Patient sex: F
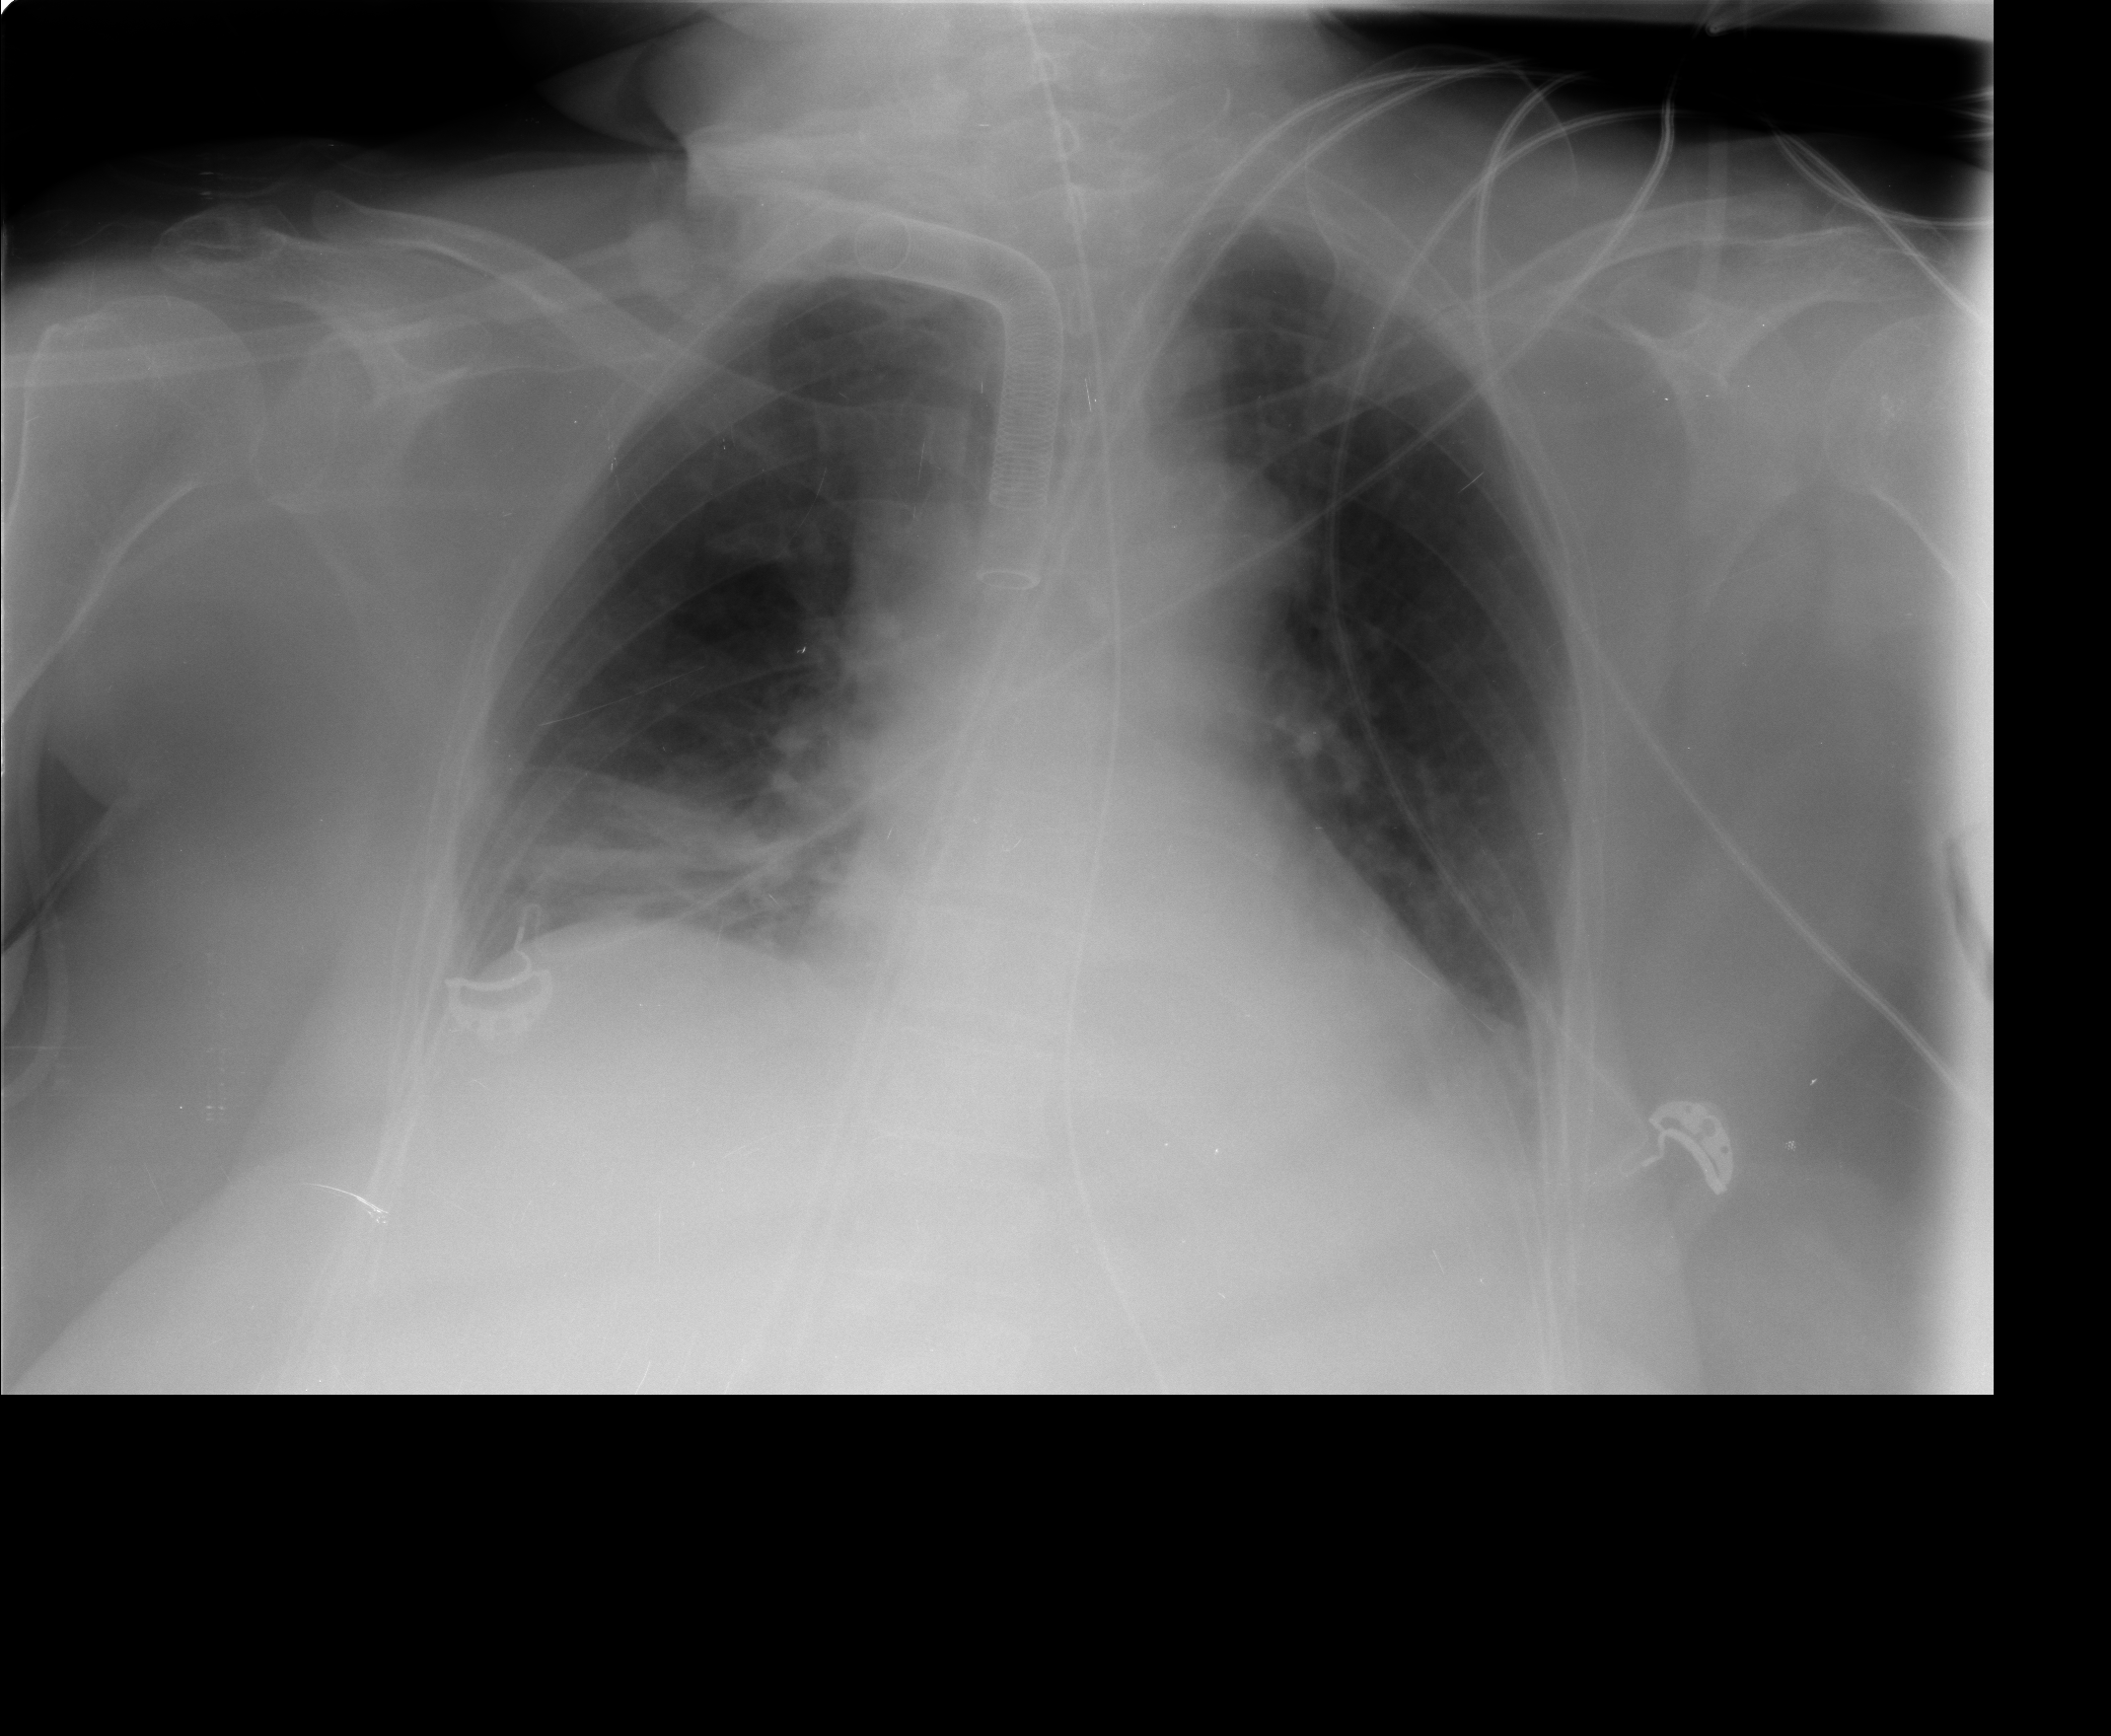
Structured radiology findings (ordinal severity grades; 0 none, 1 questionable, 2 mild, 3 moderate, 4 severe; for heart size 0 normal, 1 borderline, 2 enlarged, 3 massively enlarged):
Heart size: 1
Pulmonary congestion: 2
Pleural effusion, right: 0
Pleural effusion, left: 2
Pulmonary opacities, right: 0
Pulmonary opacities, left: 0
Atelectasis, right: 2
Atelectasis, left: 1